Current action and preconditions to check: trajectory_clear

Your task: For each precondition in the list above, predict whether it will hold at this action.

Consider the current scene as observed from the mobile robot's camera, and analyze the predicted future states of all dynamic agents (e.g., people, animals, vehicles, or any moving entities) within the NEXT SECOND.

IMPORTANT: Only answer "very likely" if you are absolutely certain—based on strong, clear evidence—that a dynamic agent will violate the precondition in the predicted future state. Do NOT answer "very likely" for unlikely, ambiguous, or low-probability risks.

Ask yourself for each precondition: Is there a high probability, with clear and convincing evidence, that the predicted future states of any dynamic agent will interfere with the predicted future state of the currently executing action within the NEXT SECOND, causing that precondition to fail?

Assess the risk level based on these predictions. Use "likely" or "very likely" if motions create a clear risk of interference.

Use "neutral" or "improbable" if agents are nearby but their predicted paths are clearly diverging or non-conflicting.

Failure Risk Categories: "very improbable", "improbable", "neutral", "likely", "very likely"

Answer Format: Output ONLY the probability_of_failure value from these categories: "very improbable", "improbable", "neutral", "likely", "very likely"

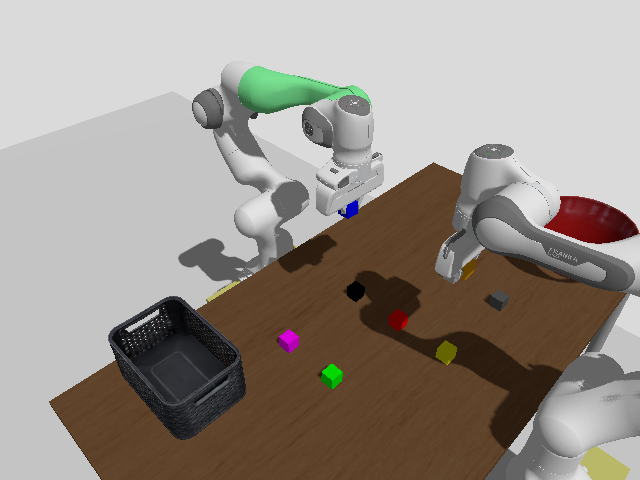

Answer: improbable